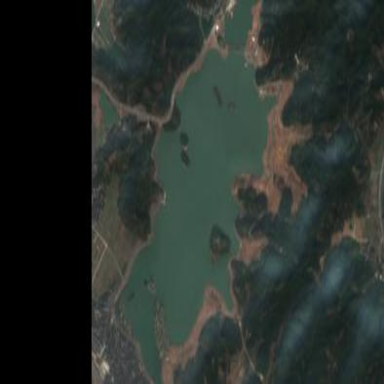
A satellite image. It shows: Serene lake surrounded by nature.